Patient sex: M
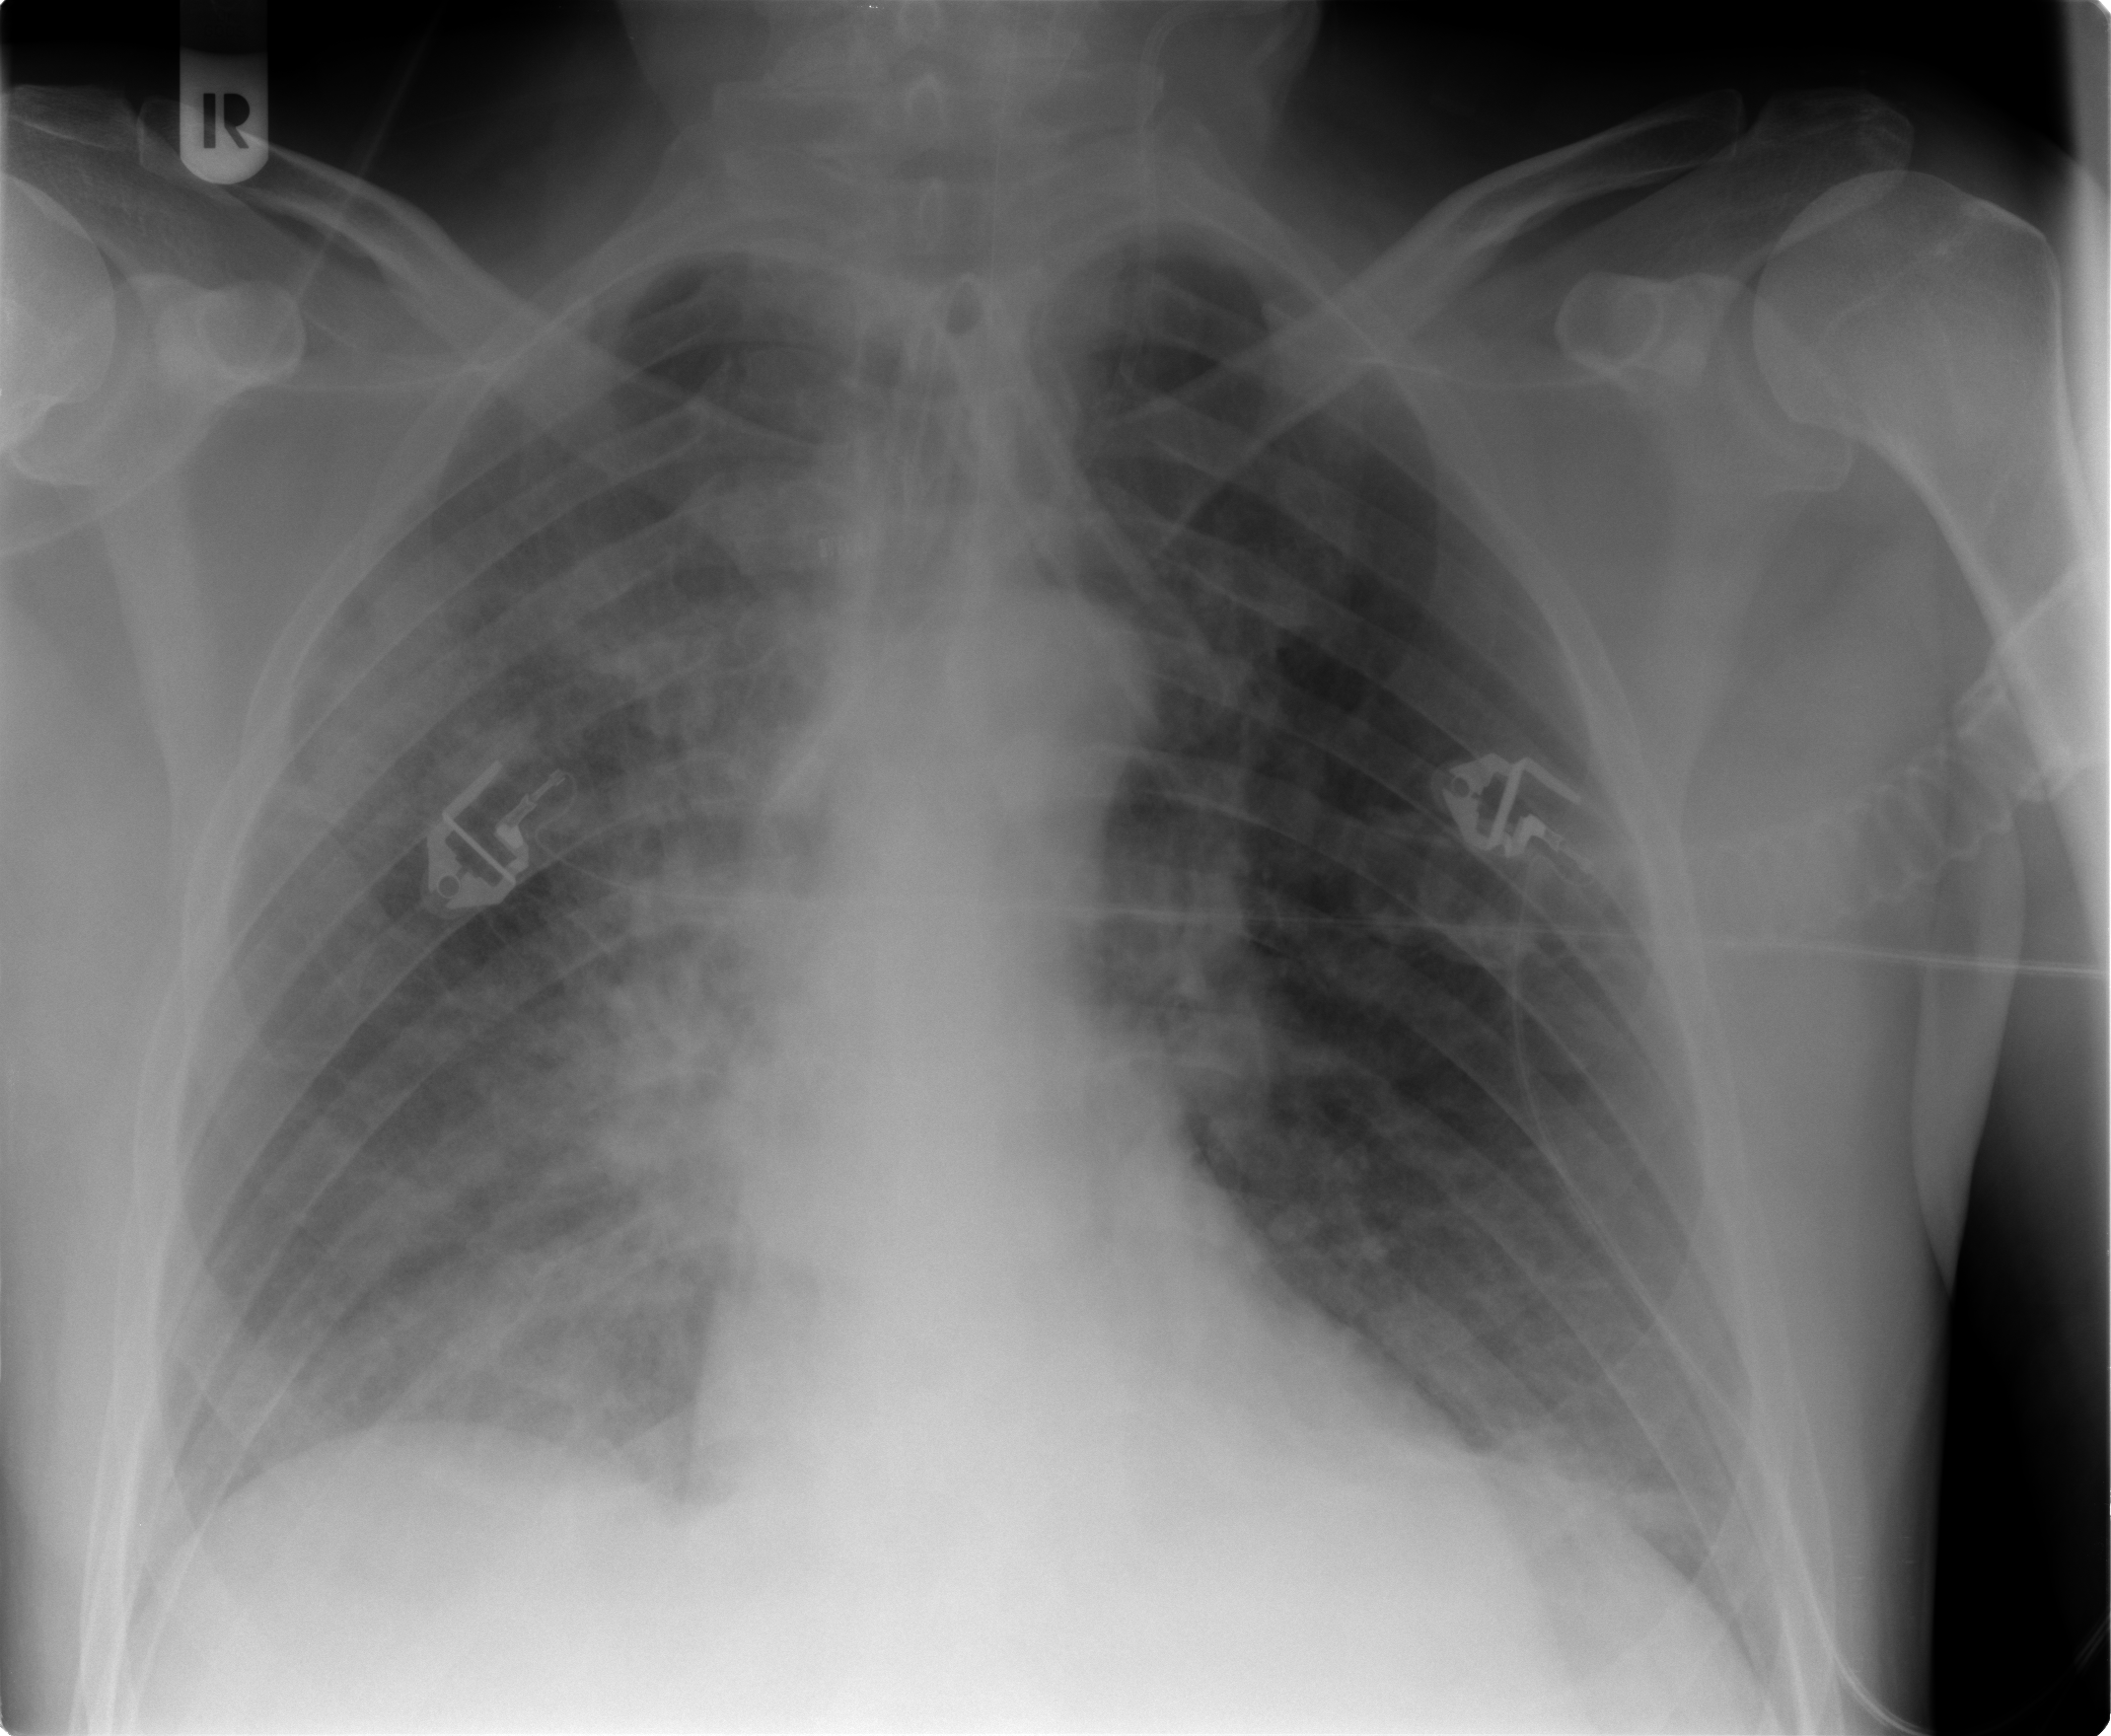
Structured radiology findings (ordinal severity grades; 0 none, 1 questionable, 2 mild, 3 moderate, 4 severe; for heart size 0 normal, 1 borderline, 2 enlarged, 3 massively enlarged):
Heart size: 0
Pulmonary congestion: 3
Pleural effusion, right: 1
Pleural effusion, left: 0
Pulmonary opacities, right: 4
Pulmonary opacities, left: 2
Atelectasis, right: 3
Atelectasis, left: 0